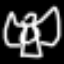
Label: angel